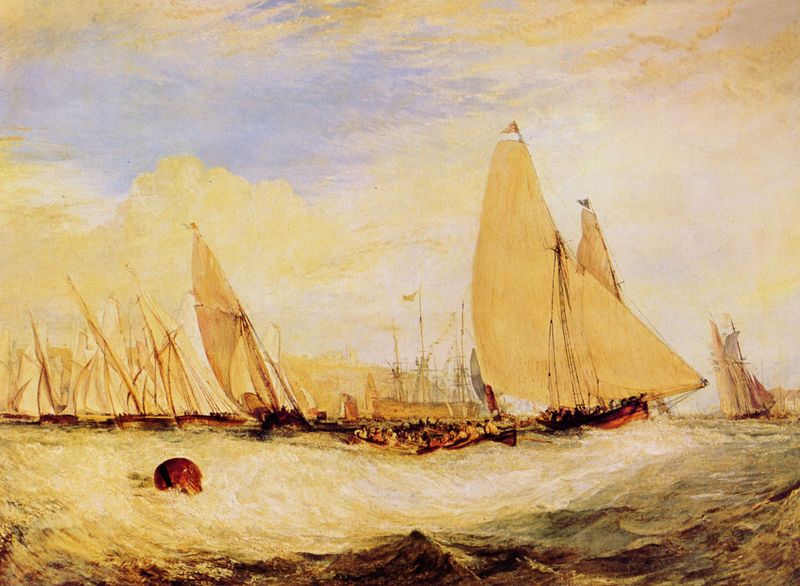
Titel: East Cowes Castle, der Sitz von J. Nash, Esq., die Regatta im Wind
Künstler: William Turner
Standort: Indianapolis (Indiana)
Institution: Indianapolis Museum of Art
Schlagwörter: blau, himmel, mann, meer, wasser, wolken, gelb, landschaft, menschen, see, stadt, bewegung, braun, hell, holz, licht, männer, weiss, rot, malerei, menge, meschen, schädel, stein, bild, holland, horizont, natur, wind, boot, boote, ruder, gischt, schiff, schiffe, segel, segelboot, segelschiffe, welle, wellen, fahnen, fahne, mast, segelschiff, fels, tag, bug, hafen, masten, friedrich, romantik, schaum, brandung, fahnenmast, schiffbruch, schlacht, seenot, sturm, turner, wetter, wogen, ruderboot, ruderer, rudern, stimmung, segelboote, segeln, gebogen, rennen, regatta, seegang, schaumkronen, atmosphäre, niederländer, windspiel, flotte, rettung, ruderboote, boje, wölbung, peitschen, sege, beiboote, schifffahrt, brise, schiffsrumpf, seeleute, wolkenbruch, wellem, william, marinemalerei, william turner, rettungsboote, fahrtrichtung, hochseeflotte, ragatte, wölbungen, mesnchen, loicht, schwellen, segang, r, schiffes, roderboot, sturm segel segelboot, schclacht, taylor, raggatte